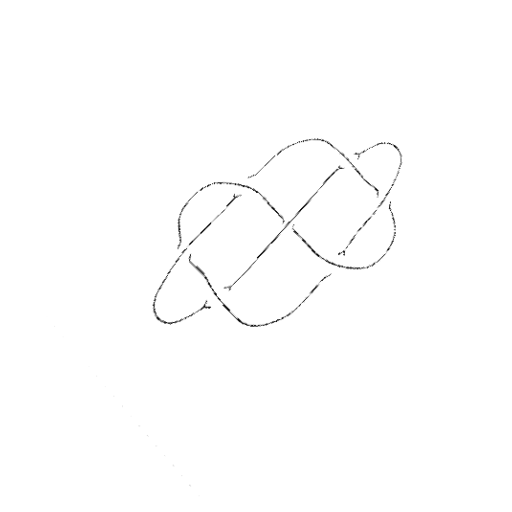
Crossing number: 7